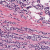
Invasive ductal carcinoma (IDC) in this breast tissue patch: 1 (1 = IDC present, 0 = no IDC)